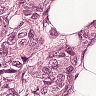
Metastatic tissue present: yes